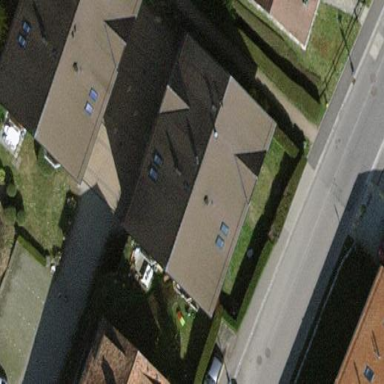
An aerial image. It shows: Simple and straightforward house.